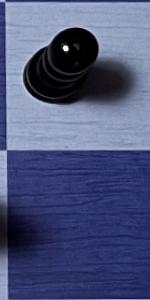
Label: Empty